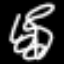
Label: squiggle